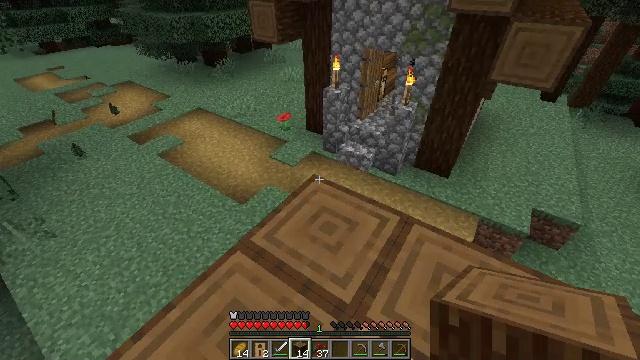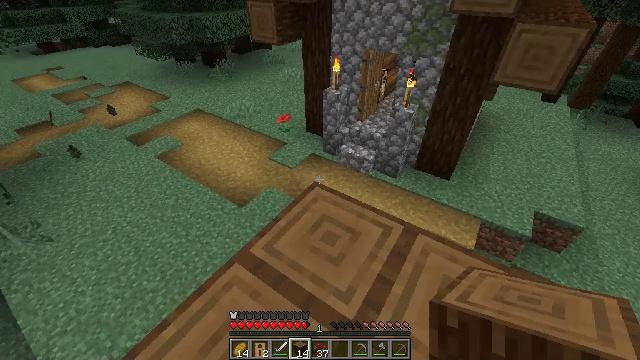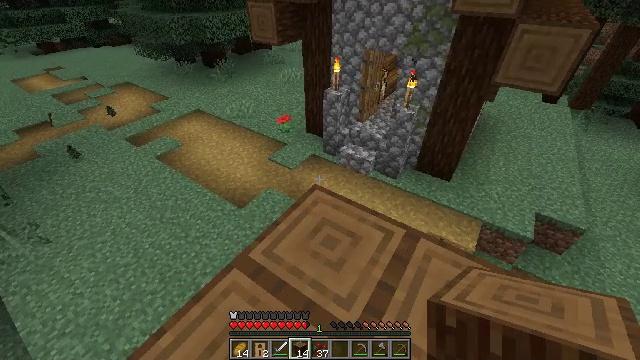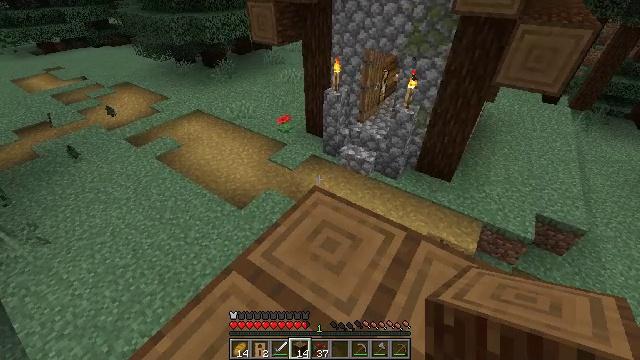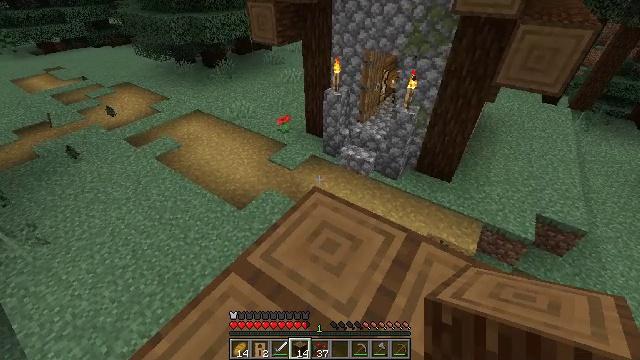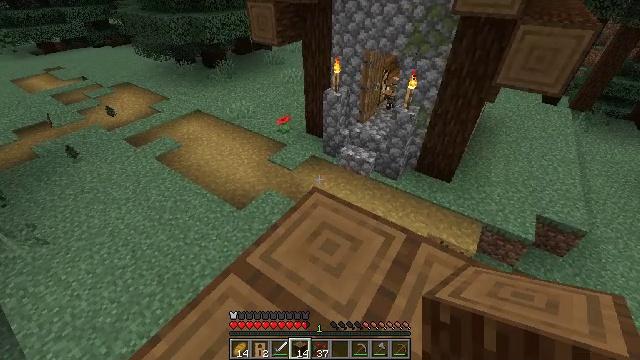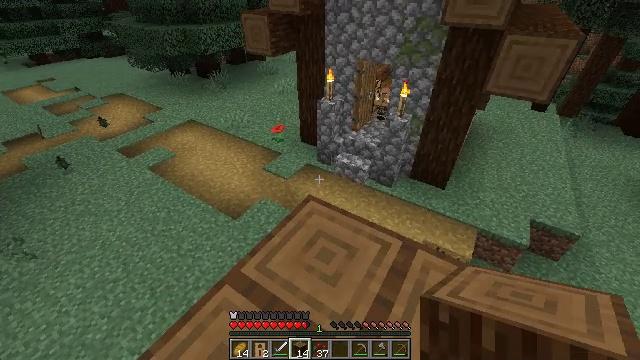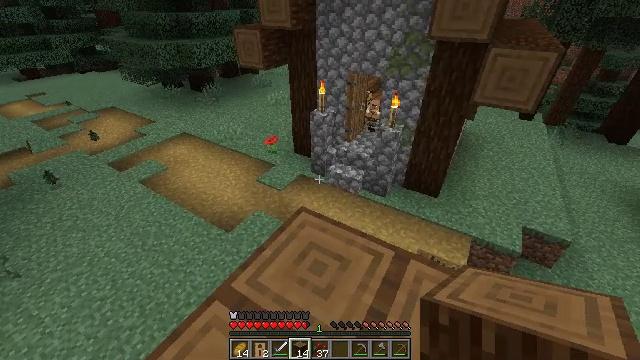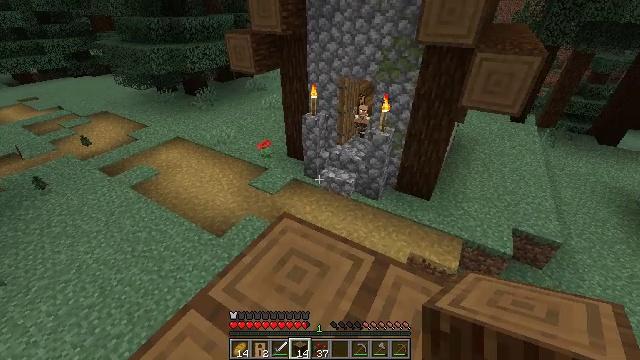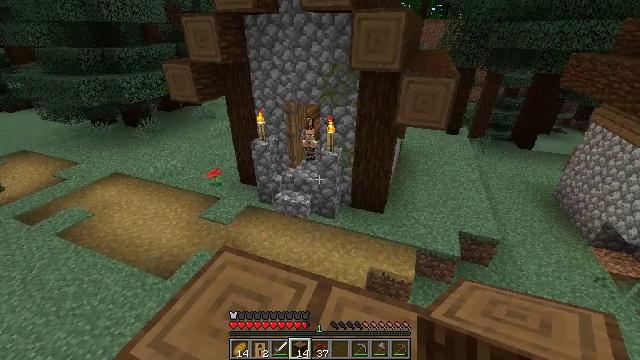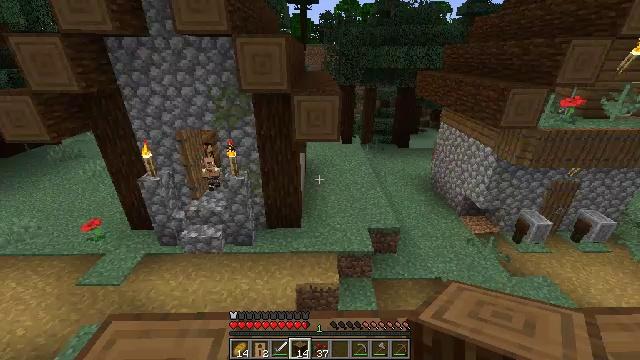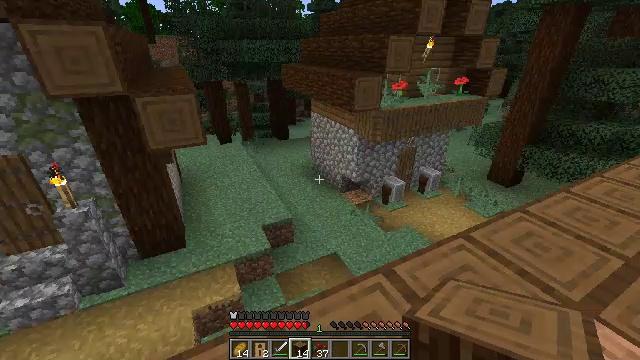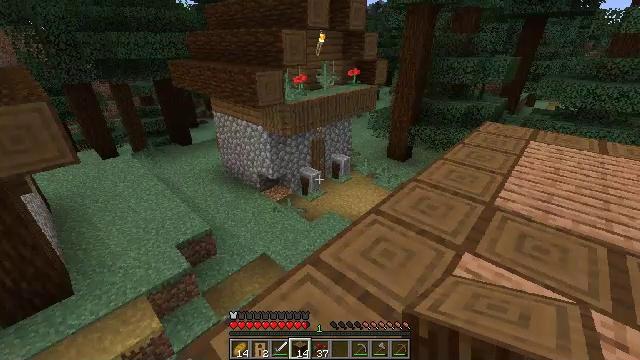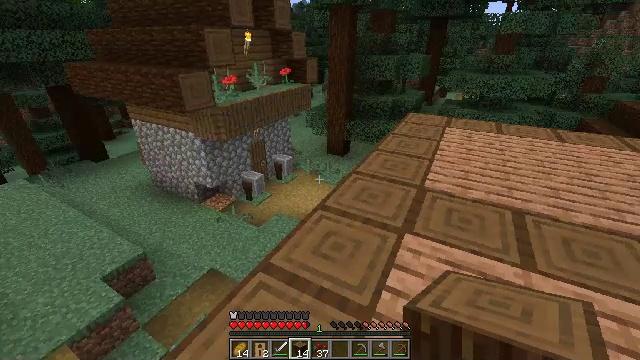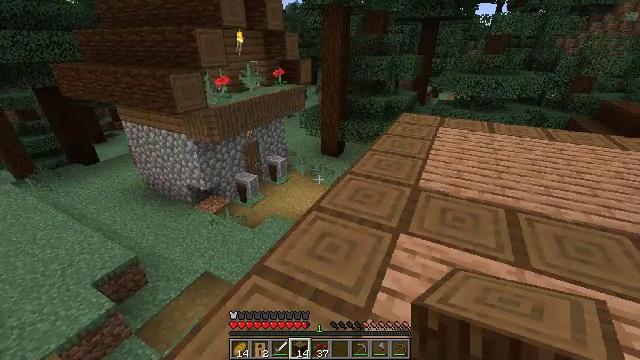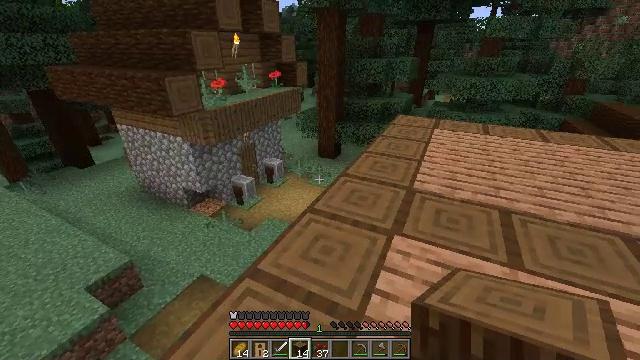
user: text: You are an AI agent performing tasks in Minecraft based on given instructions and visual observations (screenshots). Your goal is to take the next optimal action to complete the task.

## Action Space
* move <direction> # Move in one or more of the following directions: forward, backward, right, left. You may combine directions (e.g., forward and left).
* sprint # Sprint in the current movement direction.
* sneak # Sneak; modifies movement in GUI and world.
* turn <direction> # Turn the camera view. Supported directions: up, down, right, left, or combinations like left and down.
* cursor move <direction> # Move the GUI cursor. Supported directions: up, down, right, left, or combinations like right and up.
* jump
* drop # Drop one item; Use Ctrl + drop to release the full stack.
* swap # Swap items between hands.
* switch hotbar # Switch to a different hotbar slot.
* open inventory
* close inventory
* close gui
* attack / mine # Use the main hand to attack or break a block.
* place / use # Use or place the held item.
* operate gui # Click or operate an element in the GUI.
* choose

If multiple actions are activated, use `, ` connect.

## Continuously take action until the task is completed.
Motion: motion action
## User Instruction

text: Drop a spruce log.
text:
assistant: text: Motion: no_op
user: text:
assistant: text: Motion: no_op
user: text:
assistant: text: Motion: no_op
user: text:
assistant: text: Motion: no_op
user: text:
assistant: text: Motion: no_op
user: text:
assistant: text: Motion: turn right and up
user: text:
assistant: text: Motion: move right, turn right and up
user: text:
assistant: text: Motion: move right
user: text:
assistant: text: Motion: move right, turn right and up
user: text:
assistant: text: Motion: move right, turn right and up
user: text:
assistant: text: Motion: turn right and down
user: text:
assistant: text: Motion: turn right and down
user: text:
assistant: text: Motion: turn right
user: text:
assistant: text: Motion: turn right
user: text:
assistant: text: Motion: move right
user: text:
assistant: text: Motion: move right
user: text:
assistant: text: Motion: move right, turn left and up
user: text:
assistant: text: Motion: move right, turn left
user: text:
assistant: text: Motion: move right, turn left
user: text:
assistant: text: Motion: move left, turn left and up
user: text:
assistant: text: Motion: move left, turn left and up
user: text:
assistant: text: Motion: move left, turn left and up
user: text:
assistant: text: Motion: move forward and move left, turn up
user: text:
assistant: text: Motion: move forward and move left, turn right
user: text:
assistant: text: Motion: move forward
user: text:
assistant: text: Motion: no_op
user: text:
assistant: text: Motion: sneak
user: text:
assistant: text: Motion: sneak, turn right
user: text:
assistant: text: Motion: sneak, turn right and up
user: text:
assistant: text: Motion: sneak, turn right and up